Field crop: maize
Growth stage: 1
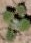
Species: chenopodium